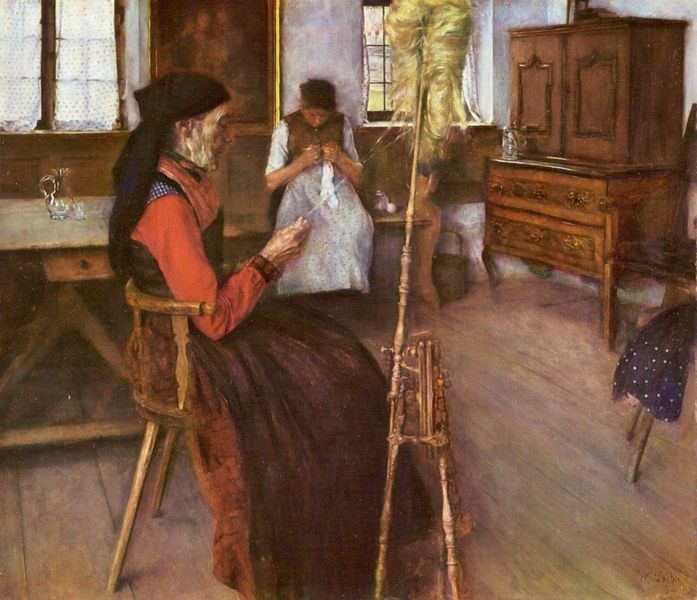
Titel: Die Spinnerin
Künstler: Wilhelm Maria Hubertus Leibl
Standort: Leipzig
Institution: Museum der Bildenden Künste
Schlagwörter: blau, dunkel, gemälde, hand, himmel, mann, schatten, frauen, gelb, grün, ocker, sitzen, braun, fenster, frau, glas, hell, holz, kleid, licht, orange, profil, raum, schwarz, stuhl, tisch, tür, weiss, zimmer, dame, gebäude, gras, haus, rot, wiese, beige, rock, alt, bart, alte, band, kragen, ärmel, möbel, vorhang, boden, interieur, stickerei, stoff, innen, seide, alltag, arbeit, genre, kanne, krug, beine, deutschland, schürze, topf, seitlich, schrank, sitz, türen, zwei, parkett, röcke, bäuerin, latten, bank, dielen, holzboden, handarbeit, kopftuch, nähen, stricken, wolle, maler, schublade, esszimmer, stube, faden, socke, socken, weste, punkte, fensterladen, brille, tupfen, tracht, komode, schubladen, karaffe, leibl, trubner, bauernhaus, trog, hausarbeit, holt, schränkchen, bodne, eimer, sitzbank, weben, spindel, spinnen, spinnrad, bauernstube, spinnerin, diehlen, wasserkrug, näharbeit, häkeln, eckbank, bretterboden, russe, flachs, ban, parket, weiß0, essstube, komisc, komischhh, leibel